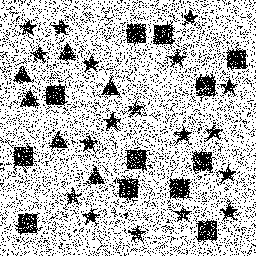
Squares: 12
Triangles: 6
Stars: 18
Total shapes: 36